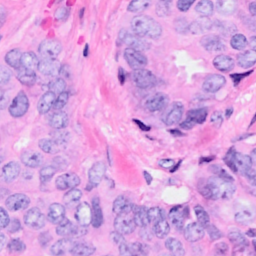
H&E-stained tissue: Breast